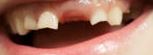
Condition: hypodontia